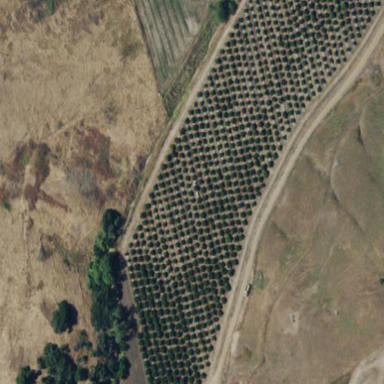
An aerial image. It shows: Orchard.